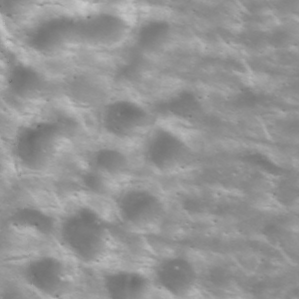
Label: non_frost